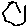
Label: hexagon